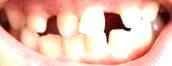
Condition: hypodontia